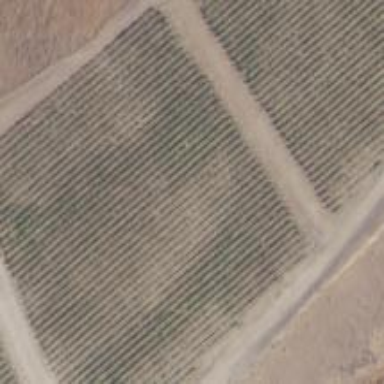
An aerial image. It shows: Vineyard growing grapes.